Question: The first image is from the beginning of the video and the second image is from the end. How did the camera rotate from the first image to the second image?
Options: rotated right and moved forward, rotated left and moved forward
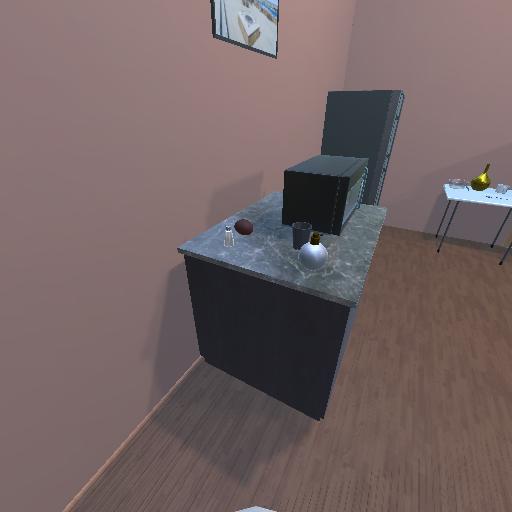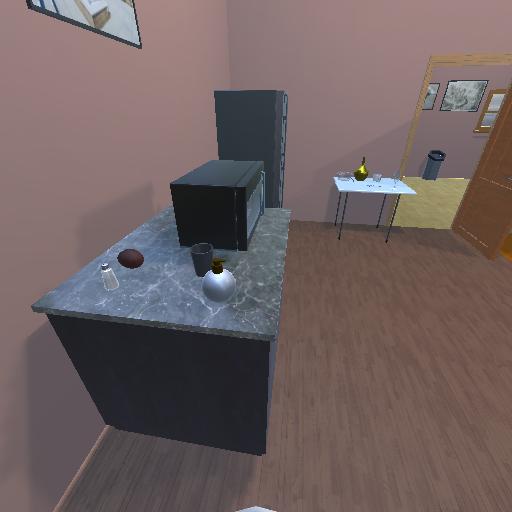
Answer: rotated right and moved forward